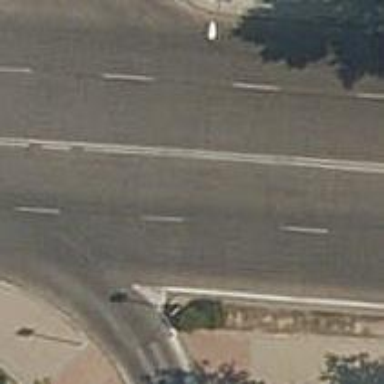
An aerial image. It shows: Tertiary road.